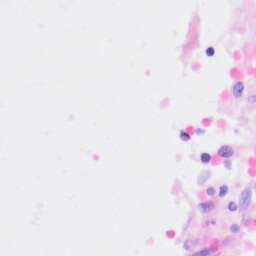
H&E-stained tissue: Kidney